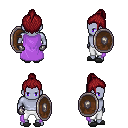
a pixel art fantasy rpg character, male body template, dark elf, purple skin, lavender cape, white pants, brunette short topknot hairstyle, metal gloves, gray slippers, shield, four views (front, back, left, right), 2x2 character sprite sheet, small pixel art, hard edges, no anti-aliasing